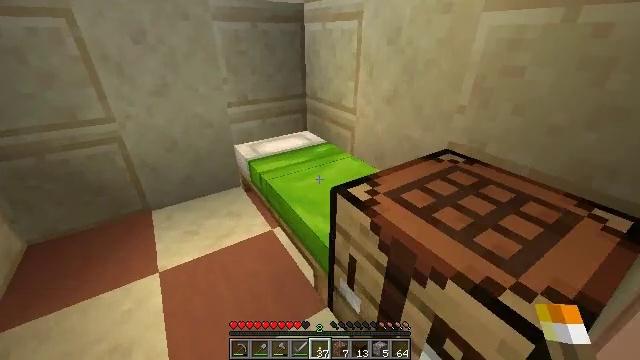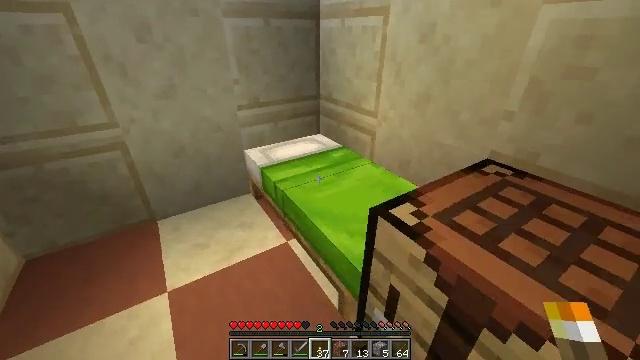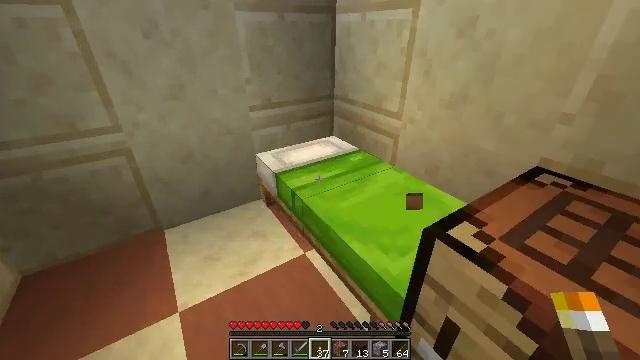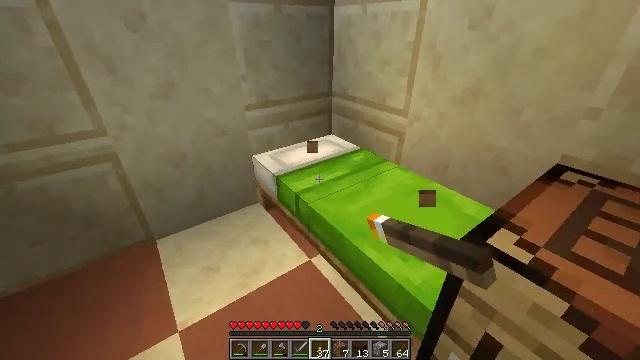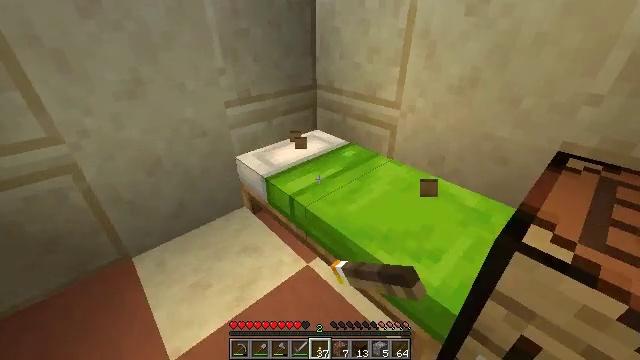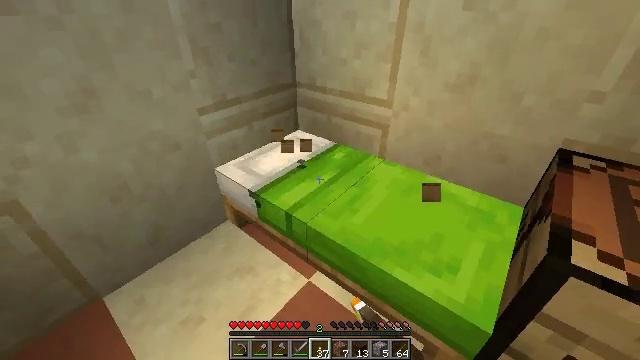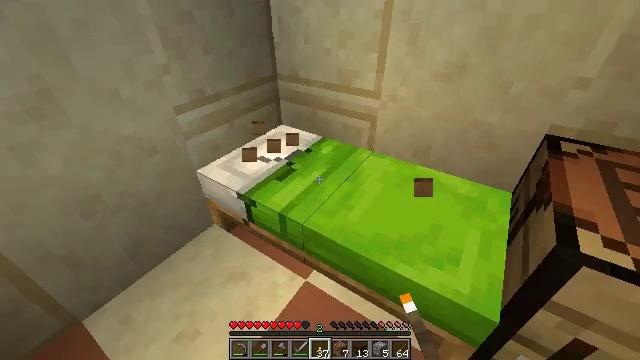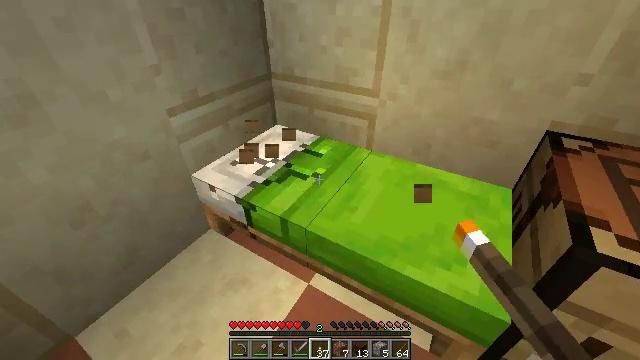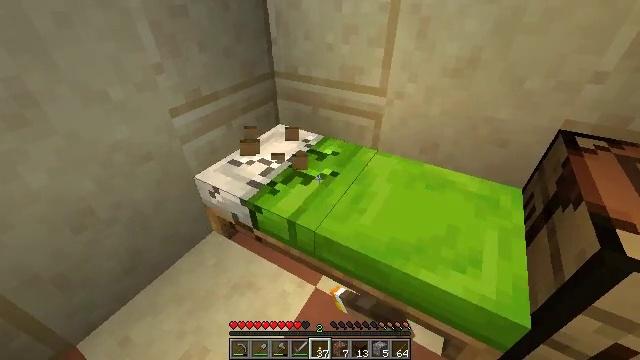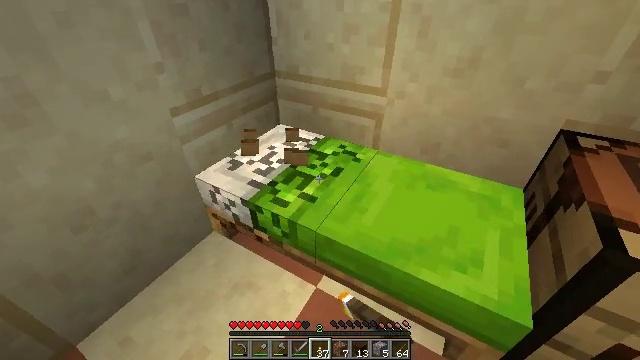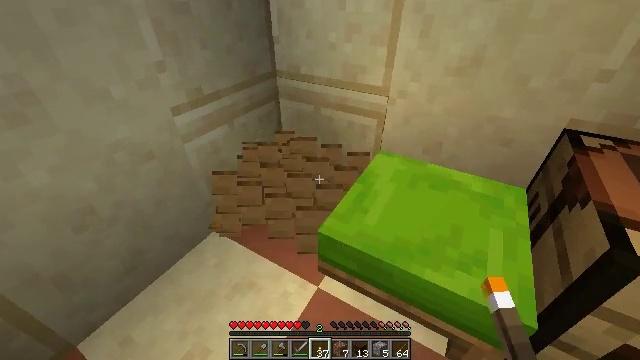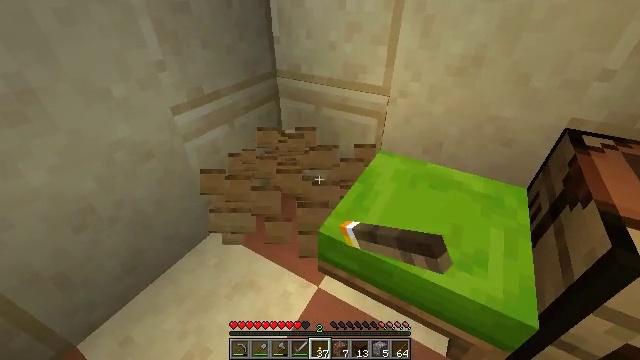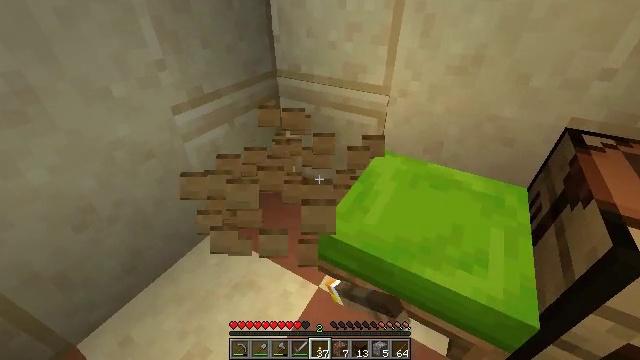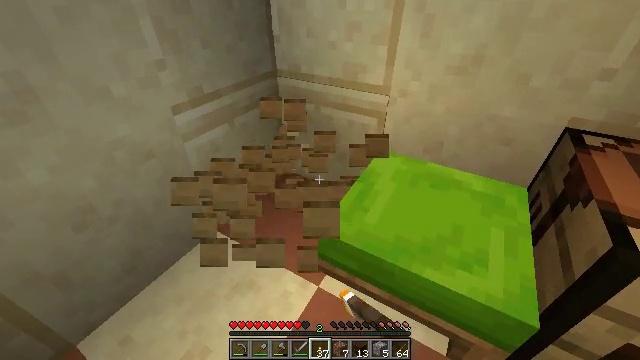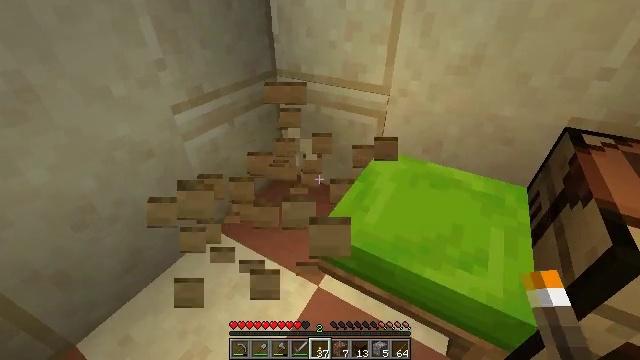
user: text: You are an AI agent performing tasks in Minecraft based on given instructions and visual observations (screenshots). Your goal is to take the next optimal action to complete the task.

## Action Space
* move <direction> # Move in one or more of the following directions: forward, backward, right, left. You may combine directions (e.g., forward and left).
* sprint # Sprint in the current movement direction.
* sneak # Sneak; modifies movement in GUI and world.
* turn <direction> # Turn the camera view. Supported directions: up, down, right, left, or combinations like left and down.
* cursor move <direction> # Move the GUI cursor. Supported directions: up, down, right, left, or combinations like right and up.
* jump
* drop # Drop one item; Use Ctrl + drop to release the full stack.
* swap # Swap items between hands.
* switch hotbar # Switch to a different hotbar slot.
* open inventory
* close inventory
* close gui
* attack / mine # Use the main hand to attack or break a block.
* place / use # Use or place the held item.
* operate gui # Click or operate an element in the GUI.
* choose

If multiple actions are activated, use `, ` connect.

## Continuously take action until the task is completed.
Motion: motion action
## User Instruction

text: Attack the lime bed to recycle it.
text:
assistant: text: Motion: move forward and move left
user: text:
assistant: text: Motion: move forward and move left, attack / mine
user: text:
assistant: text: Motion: move forward and move left, turn right, attack / mine
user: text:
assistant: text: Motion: move forward and move left, turn right and down, attack / mine
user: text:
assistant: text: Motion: move forward and move left, turn right and down, attack / mine
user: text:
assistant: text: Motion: turn right and down, attack / mine
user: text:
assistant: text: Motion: turn right, attack / mine
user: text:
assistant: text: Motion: attack / mine
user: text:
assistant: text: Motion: attack / mine
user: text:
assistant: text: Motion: attack / mine
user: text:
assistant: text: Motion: attack / mine
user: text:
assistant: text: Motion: attack / mine
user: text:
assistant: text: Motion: attack / mine
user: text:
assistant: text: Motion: attack / mine
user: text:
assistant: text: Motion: attack / mine